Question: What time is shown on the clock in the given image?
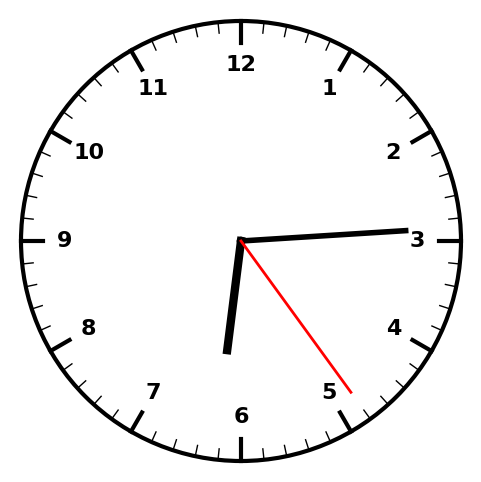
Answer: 06:14:24